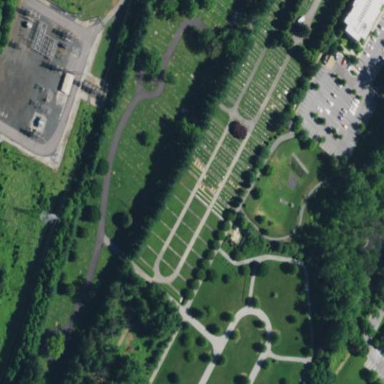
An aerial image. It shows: Cemetery.